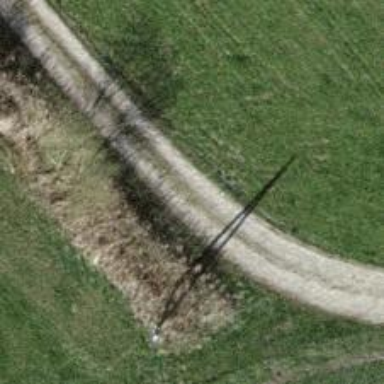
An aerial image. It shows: Track with compacted grade3 surface.